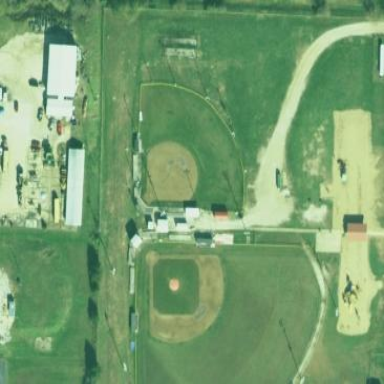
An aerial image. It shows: Baseball pitch for leisure land activities.